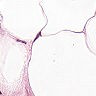
Metastatic tissue present: no